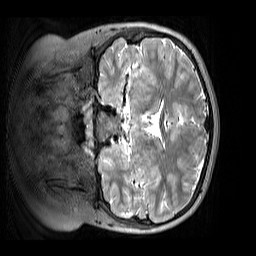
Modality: T2w
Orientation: coronal
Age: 9
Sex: male
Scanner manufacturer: siemens
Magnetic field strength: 3 T
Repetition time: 3.2 s
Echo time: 0.408 s